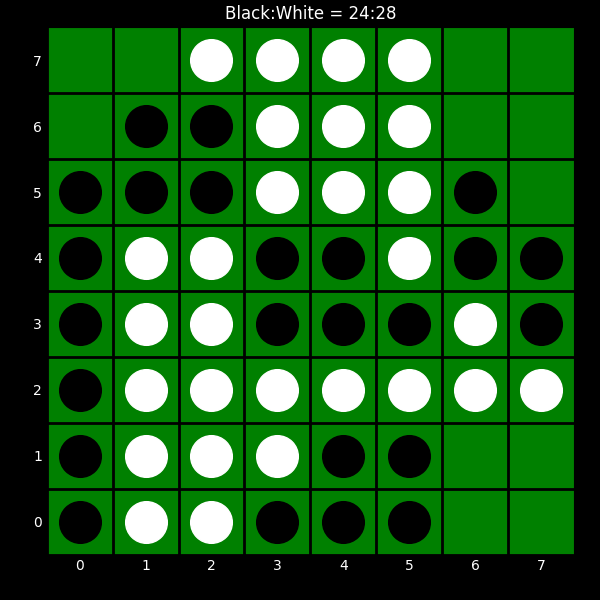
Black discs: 24
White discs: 28